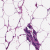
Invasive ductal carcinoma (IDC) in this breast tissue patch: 0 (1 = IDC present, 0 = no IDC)